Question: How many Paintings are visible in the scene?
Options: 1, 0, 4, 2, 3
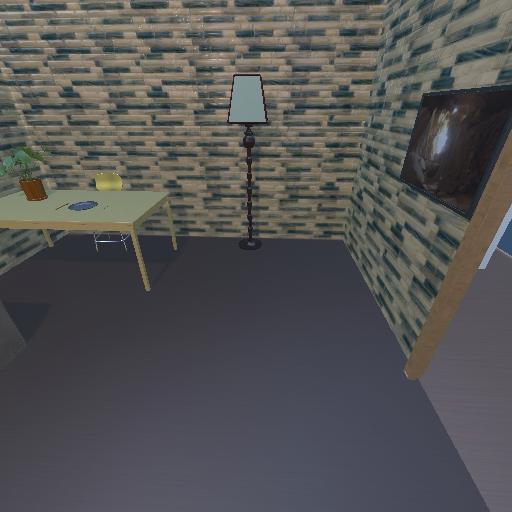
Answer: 1